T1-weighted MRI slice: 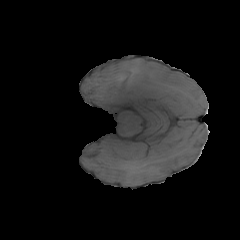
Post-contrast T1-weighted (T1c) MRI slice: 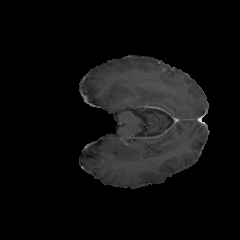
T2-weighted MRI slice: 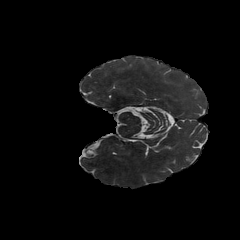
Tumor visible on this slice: yes